Question: I've been reading on the h.264/MPEG4 (AVC) format/codec, and from what I understand, it's a codec for audiovisual content. I've downloaded a few HD videos and looked up the codec in VLC player. What I've notice is that the h.264 is used a lot as a video codec, but can it be used as an audio codec?
In the picture below you see the H264 being use in the video stream but not in the audio stream. Is it possible that a video would use the H264 codec for the audio stream?

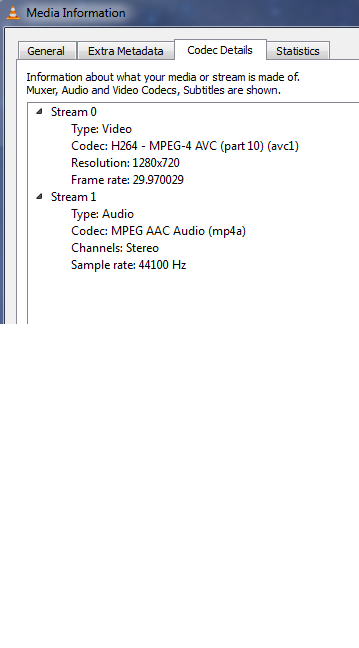
Answer: H.264 is video codec, it's covered by MPEG-4 Part 10 "Advanced Video Coding" and H.264 is ITU alias for the same spec.
MPEG-4 Part 14 is "MP4 file format" which is the format of the file you hooked up onto VLC. It's video part is H.264, and it's audio part is AAC as you can see on the screenshot.
AAC is the audio codec. It's covered by <URL> spec.